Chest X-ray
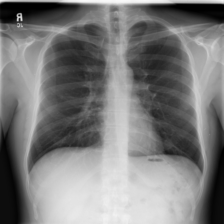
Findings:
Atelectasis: negative
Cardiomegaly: negative
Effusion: negative
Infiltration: negative
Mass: negative
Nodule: negative
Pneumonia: negative
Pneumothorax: negative
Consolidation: negative
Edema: negative
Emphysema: negative
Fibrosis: negative
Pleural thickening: negative
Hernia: negative